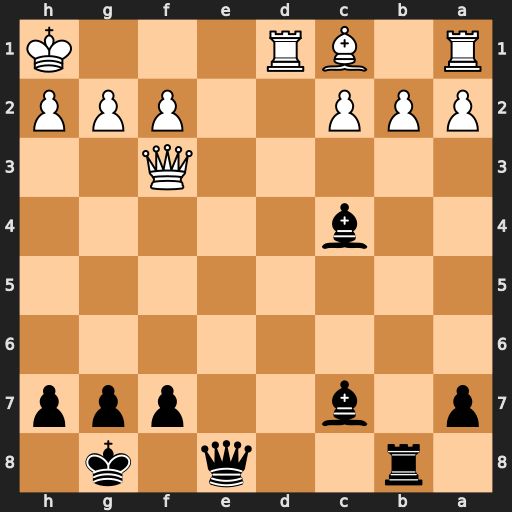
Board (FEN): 1r2q1k1/p1b2ppp/8/8/2b5/5Q2/PPP2PPP/R1BR3K
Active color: b
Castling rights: -
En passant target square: -
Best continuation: Be2 Re1 Bxf3 Rxe8+ Rxe8 gxf3 Re1+